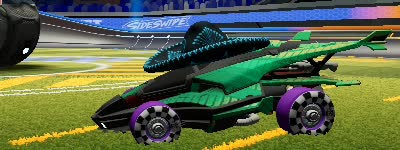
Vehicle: aftershock